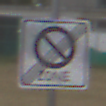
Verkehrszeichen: EndeEingeschraenktesHalteverbotZone
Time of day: Midday
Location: Outdoor (Suburban)
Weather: Overcast
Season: NotSpecified
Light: Natural